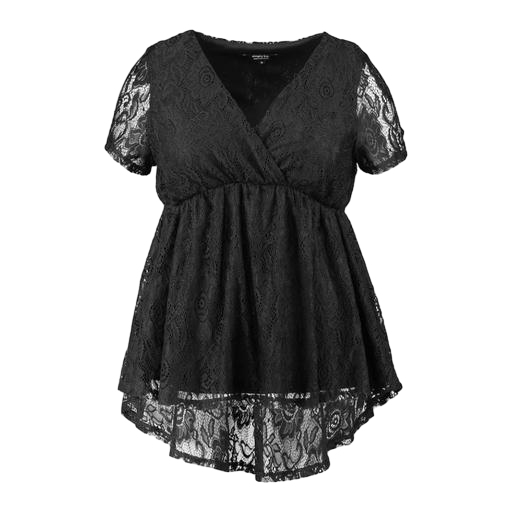
black plus size lace high-low swing top, black plus size high-low top only macy, black plus size floral lace, white background